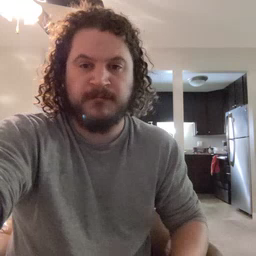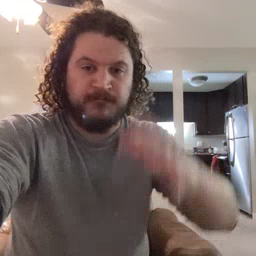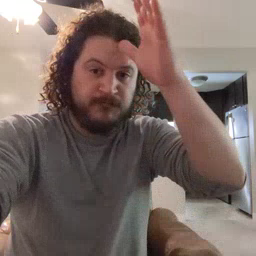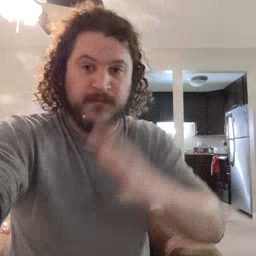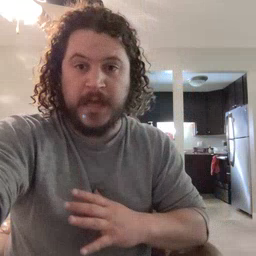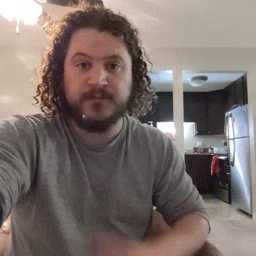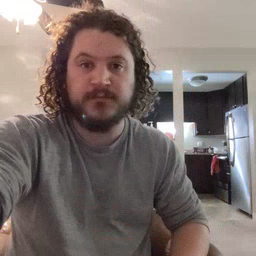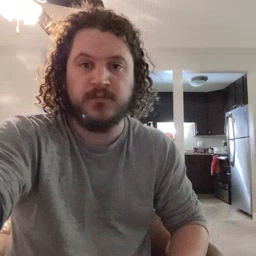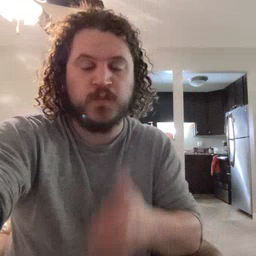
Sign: man